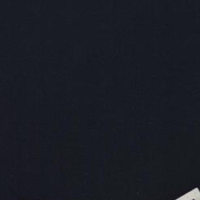
EUNIS habitat code: 14
Species observed at this site:
Tachybaptus ruficollis
Corvus corone
Podiceps cristatus
Fulica atra
Podiceps nigricollis
Buteo buteo
Larus cachinnans
Spinus spinus
Chroicocephalus ridibundus
Muscicapa striata
Larus michahellis
Gallinula chloropus
Cygnus olor
Erithacus rubecula
Pica pica
Phoenicurus ochruros
Sitta europaea
Garrulus glandarius
Columba livia
Falco tinnunculus
Picus viridis
Periparus ater
Motacilla cinerea
Cyanistes caeruleus
Anas platyrhynchos
Sturnus vulgaris
Chloris chloris
Larus canus
Aythya ferina
Aythya fuligula
Passer domesticus
Fringilla coelebs
Aythya marila
Carduelis carduelis
Turdus merula
Passer montanus
Phalacrocorax carbo
Spatula clypeata
Mareca strepera
Parus major
Hirundo rustica
Mergus merganser
Milvus milvus
Sterna hirundo
Turdus pilaris
Larus argentatus
Ichthyaetus melanocephalus
Motacilla alba
Delichon urbicum